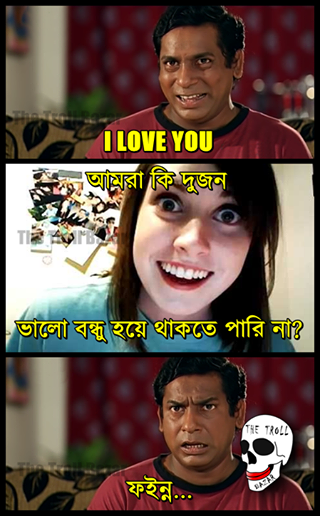
Caption: I LOVE YOU আমরা কি ২ জন ভালো বান্ধু হয়ে থাকতে পারি না? ফইন্ন
Label: non-hate